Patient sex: F
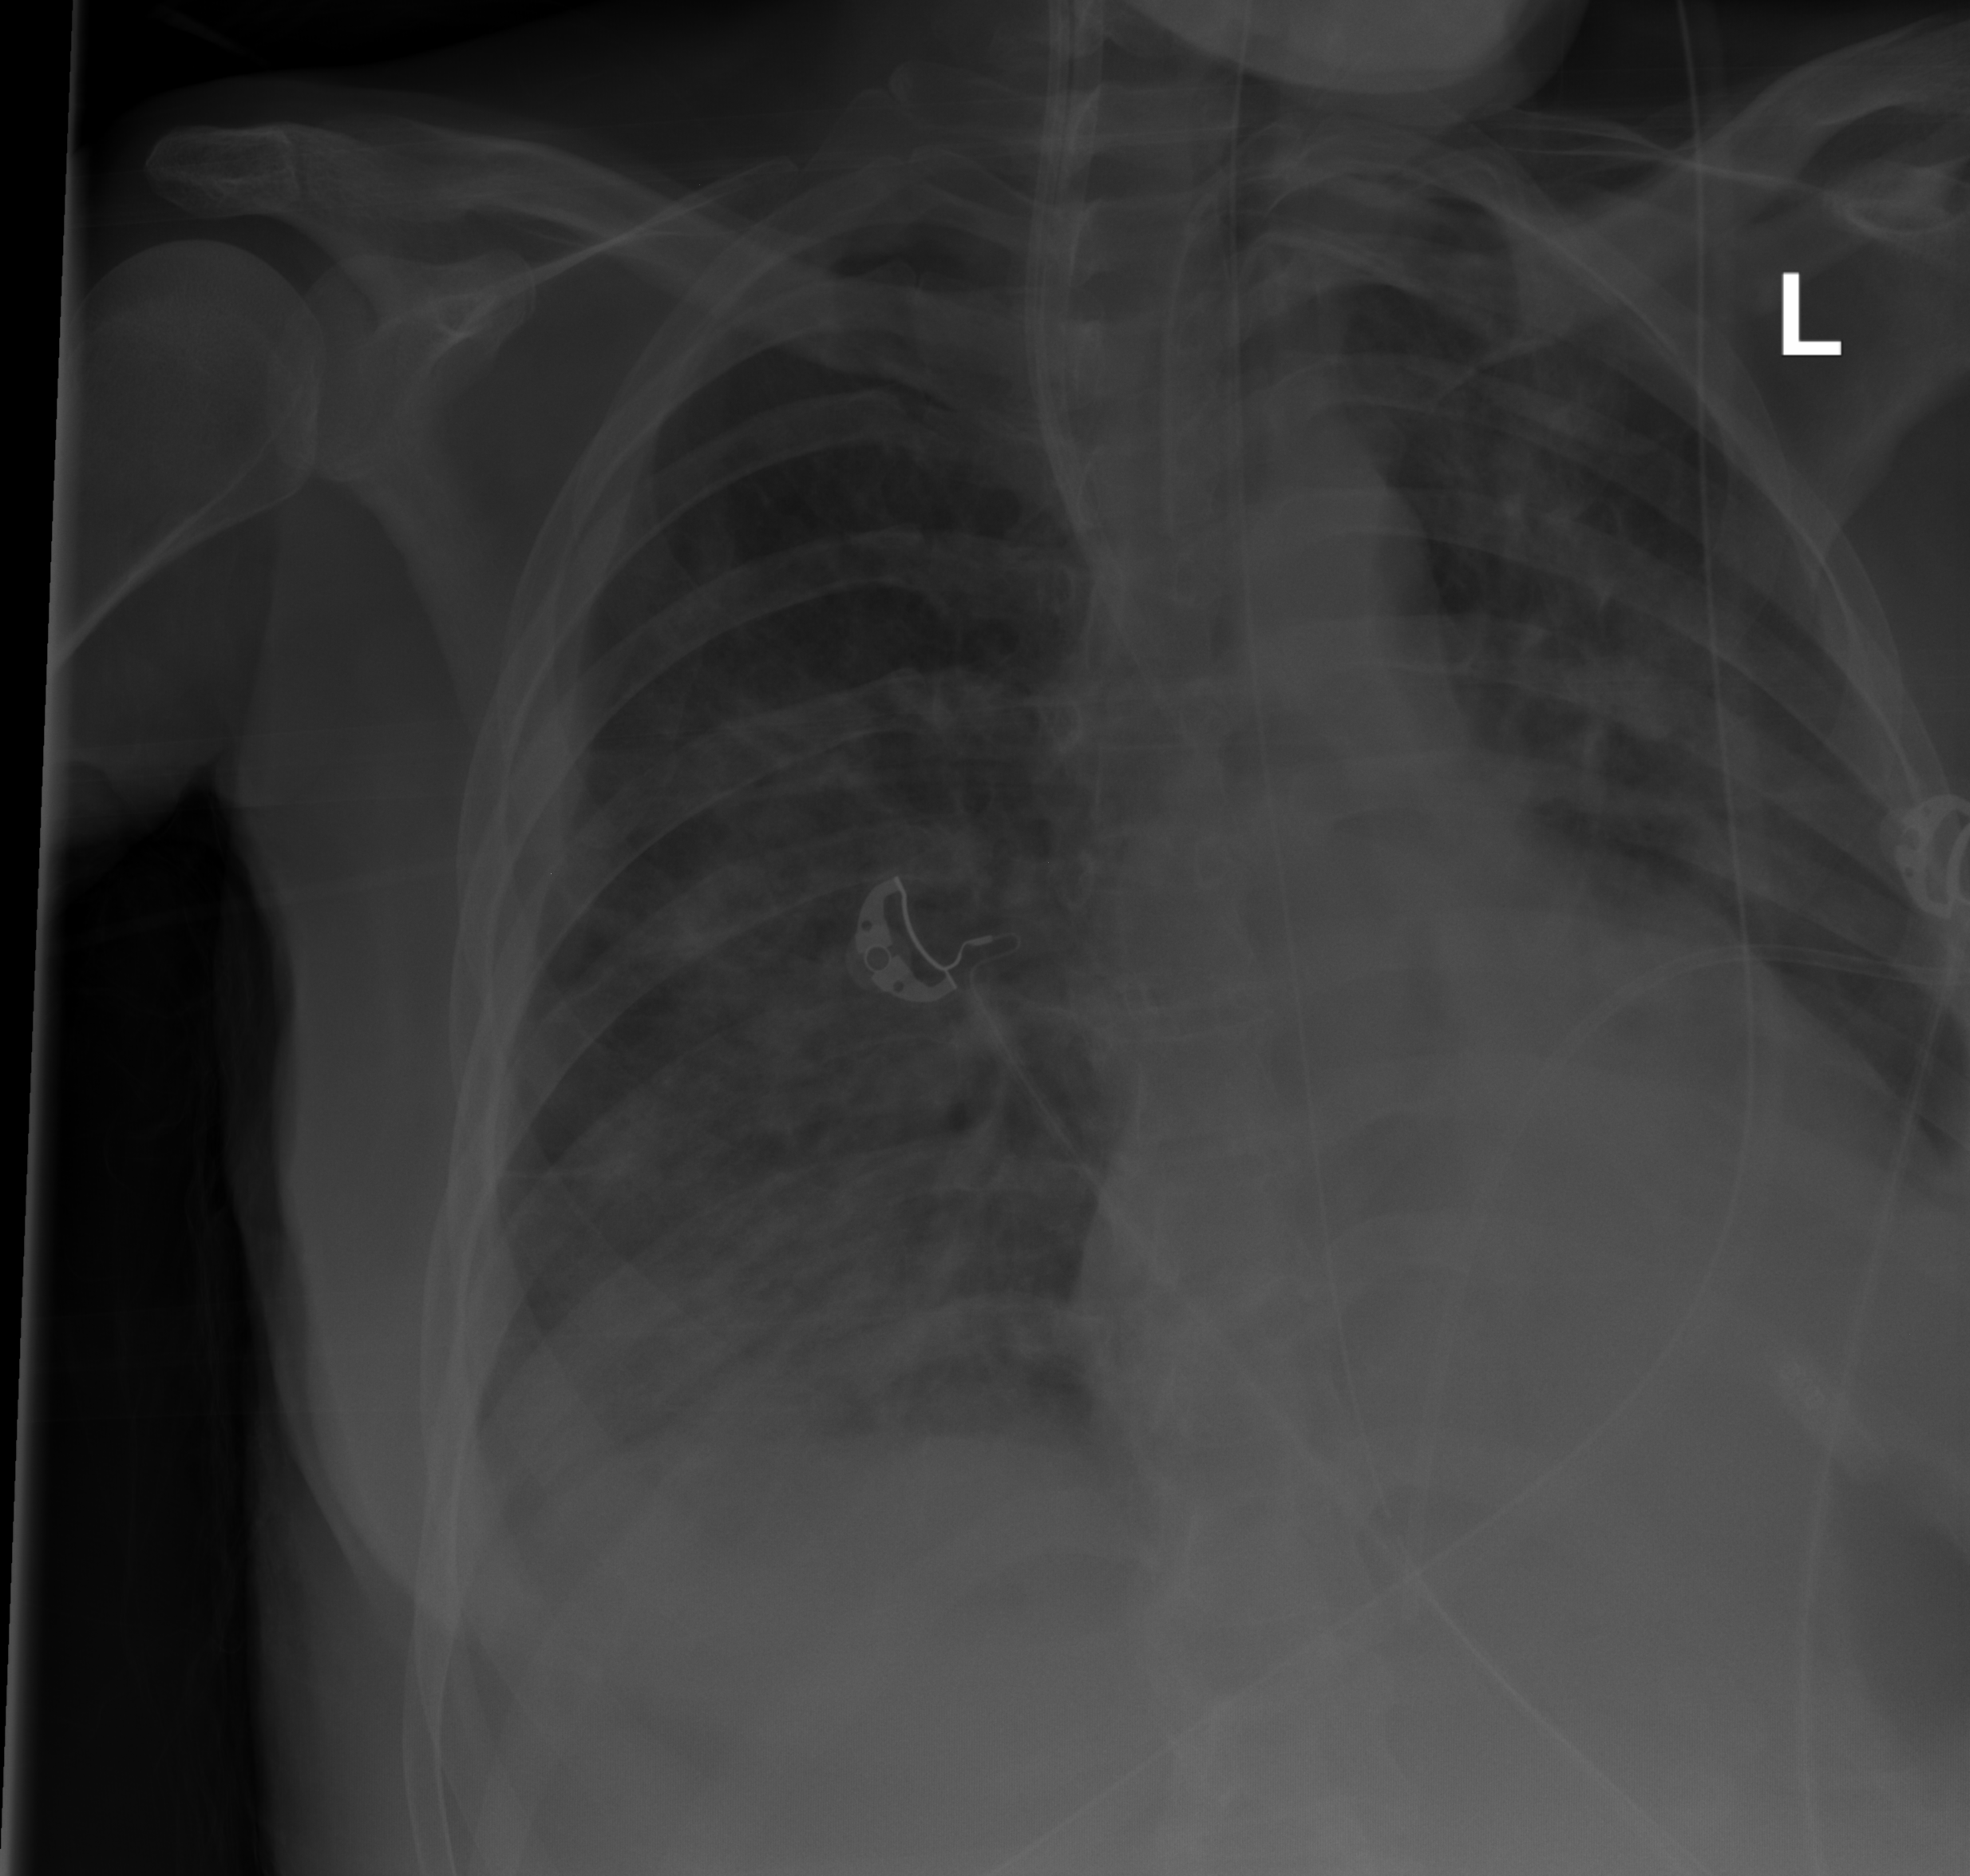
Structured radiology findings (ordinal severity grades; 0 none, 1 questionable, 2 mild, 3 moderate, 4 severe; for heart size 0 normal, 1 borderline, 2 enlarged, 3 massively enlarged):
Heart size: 2
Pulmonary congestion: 0
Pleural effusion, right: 2
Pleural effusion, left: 0
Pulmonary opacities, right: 3
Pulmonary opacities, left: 2
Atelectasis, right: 2
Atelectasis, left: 2